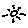
Label: sun